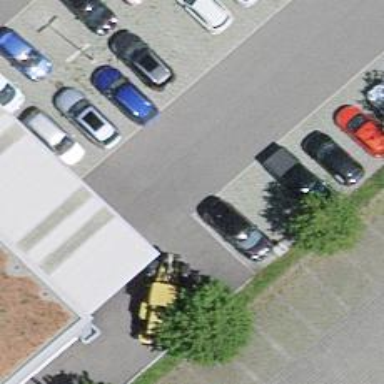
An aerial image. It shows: Asphalt parking aisle road for service vehicles.